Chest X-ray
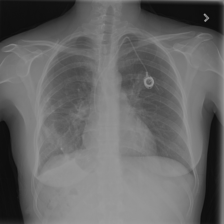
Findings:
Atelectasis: negative
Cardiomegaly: negative
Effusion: negative
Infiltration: positive
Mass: negative
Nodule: negative
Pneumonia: negative
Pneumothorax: positive
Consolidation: negative
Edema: negative
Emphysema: negative
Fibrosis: negative
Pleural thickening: negative
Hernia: negative